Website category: book
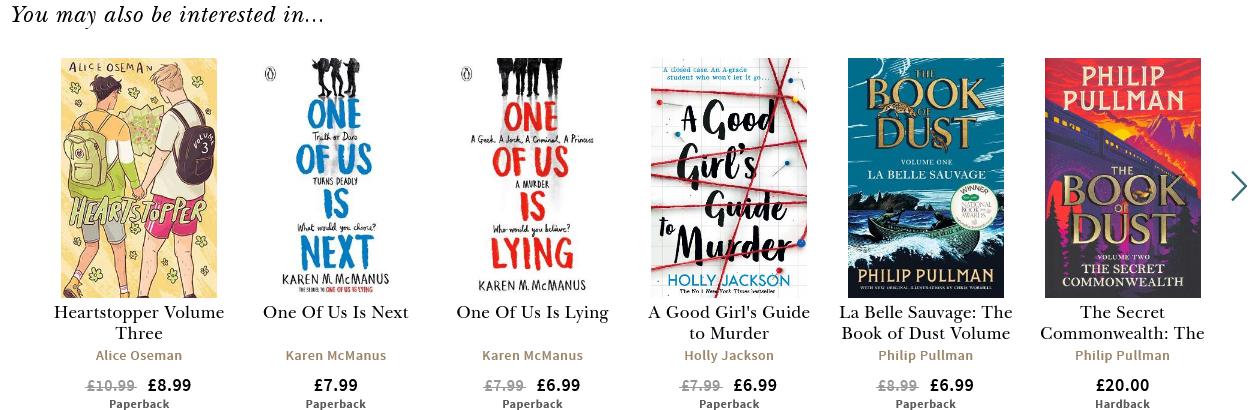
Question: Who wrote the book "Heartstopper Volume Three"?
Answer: Alice Oseman

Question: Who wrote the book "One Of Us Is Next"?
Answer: Karen McManus

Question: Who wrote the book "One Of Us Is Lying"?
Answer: Karen McManus

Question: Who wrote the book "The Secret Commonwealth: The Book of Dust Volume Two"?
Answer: Philip Pullman

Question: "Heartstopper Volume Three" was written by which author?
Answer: Alice Oseman

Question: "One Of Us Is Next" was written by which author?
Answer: Karen McManus

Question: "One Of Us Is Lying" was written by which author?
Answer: Karen McManus

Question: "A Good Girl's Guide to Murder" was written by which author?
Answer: Holly Jackson

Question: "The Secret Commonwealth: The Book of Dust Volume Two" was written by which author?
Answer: Philip Pullman

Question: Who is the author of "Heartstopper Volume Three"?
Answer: Alice Oseman

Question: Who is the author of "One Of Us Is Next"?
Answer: Karen McManus

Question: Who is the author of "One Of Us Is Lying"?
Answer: Karen McManus

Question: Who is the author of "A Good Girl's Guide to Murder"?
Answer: Holly Jackson

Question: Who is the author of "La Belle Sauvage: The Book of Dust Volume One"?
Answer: Philip Pullman

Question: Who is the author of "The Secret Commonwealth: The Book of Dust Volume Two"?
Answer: Philip Pullman

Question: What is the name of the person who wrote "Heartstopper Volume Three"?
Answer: Alice Oseman

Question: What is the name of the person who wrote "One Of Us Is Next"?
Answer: Karen McManus

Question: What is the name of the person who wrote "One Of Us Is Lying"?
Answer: Karen McManus

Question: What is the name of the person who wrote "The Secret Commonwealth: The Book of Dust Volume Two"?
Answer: Philip Pullman

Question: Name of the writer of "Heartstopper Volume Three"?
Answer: Alice Oseman

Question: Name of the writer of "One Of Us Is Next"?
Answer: Karen McManus

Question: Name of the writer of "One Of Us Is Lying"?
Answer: Karen McManus

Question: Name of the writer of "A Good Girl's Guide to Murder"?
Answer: Holly Jackson

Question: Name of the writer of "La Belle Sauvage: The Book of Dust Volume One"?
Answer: Philip Pullman

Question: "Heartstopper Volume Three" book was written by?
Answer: Alice Oseman

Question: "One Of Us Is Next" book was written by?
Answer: Karen McManus

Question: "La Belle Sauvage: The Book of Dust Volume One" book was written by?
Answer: Philip Pullman

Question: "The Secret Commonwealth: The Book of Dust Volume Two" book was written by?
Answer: Philip Pullman

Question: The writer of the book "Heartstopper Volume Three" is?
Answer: Alice Oseman

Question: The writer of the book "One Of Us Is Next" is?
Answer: Karen McManus

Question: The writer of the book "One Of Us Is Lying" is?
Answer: Karen McManus

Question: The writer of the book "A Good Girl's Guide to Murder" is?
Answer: Holly Jackson

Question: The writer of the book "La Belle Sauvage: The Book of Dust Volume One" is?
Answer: Philip Pullman

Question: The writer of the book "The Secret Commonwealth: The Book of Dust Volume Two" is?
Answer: Philip Pullman

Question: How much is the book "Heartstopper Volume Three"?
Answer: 8.99

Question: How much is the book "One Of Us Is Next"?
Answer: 7.99

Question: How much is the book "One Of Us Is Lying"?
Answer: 6.99

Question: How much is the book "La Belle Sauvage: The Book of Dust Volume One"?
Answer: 6.99

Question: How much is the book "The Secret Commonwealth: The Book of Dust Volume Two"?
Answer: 20.00

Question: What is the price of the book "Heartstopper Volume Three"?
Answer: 8.99

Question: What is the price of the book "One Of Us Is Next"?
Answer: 7.99

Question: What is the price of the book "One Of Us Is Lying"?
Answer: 6.99

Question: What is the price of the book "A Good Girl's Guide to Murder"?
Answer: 6.99

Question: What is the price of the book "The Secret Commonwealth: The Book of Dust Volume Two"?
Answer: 20.00

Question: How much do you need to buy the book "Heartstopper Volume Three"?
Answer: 8.99

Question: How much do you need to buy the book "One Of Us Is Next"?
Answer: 7.99

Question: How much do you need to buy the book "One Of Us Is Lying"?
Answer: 6.99

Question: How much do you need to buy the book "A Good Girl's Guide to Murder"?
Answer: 6.99

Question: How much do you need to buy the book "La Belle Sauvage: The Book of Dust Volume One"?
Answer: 6.99

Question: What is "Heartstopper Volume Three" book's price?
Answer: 8.99

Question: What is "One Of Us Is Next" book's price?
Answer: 7.99

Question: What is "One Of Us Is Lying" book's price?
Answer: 6.99

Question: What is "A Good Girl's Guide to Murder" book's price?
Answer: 6.99

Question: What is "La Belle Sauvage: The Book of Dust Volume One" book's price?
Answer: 6.99

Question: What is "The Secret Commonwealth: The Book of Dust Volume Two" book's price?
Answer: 20.00

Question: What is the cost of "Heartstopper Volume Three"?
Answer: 8.99

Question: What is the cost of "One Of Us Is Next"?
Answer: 7.99

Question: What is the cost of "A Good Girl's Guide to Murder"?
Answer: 6.99

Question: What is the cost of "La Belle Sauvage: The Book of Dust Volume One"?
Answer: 6.99

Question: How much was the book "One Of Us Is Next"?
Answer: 7.99

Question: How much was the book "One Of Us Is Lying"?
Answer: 6.99

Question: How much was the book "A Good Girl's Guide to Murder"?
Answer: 6.99

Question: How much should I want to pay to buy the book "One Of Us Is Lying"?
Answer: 6.99

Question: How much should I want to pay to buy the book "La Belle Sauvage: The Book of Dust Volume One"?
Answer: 6.99